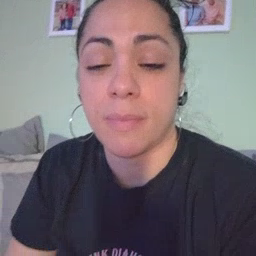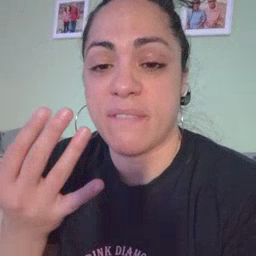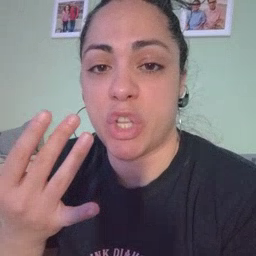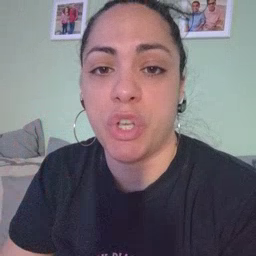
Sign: finger